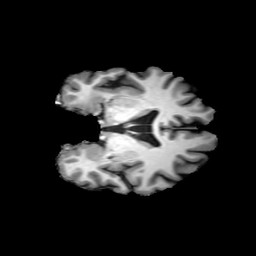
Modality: T1w
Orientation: coronal
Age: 46
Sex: male
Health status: healthy